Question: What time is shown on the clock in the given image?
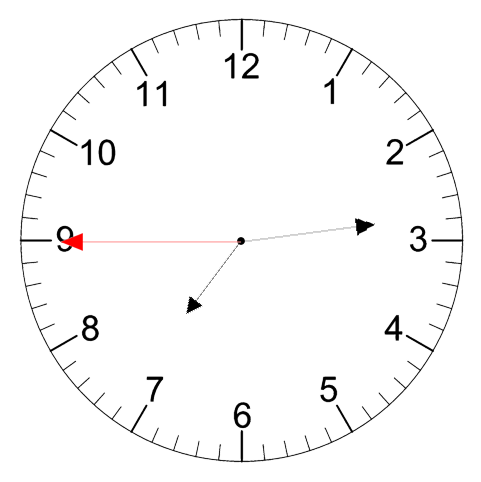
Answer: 07:13:45